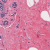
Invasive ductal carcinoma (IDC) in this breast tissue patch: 0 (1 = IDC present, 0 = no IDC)